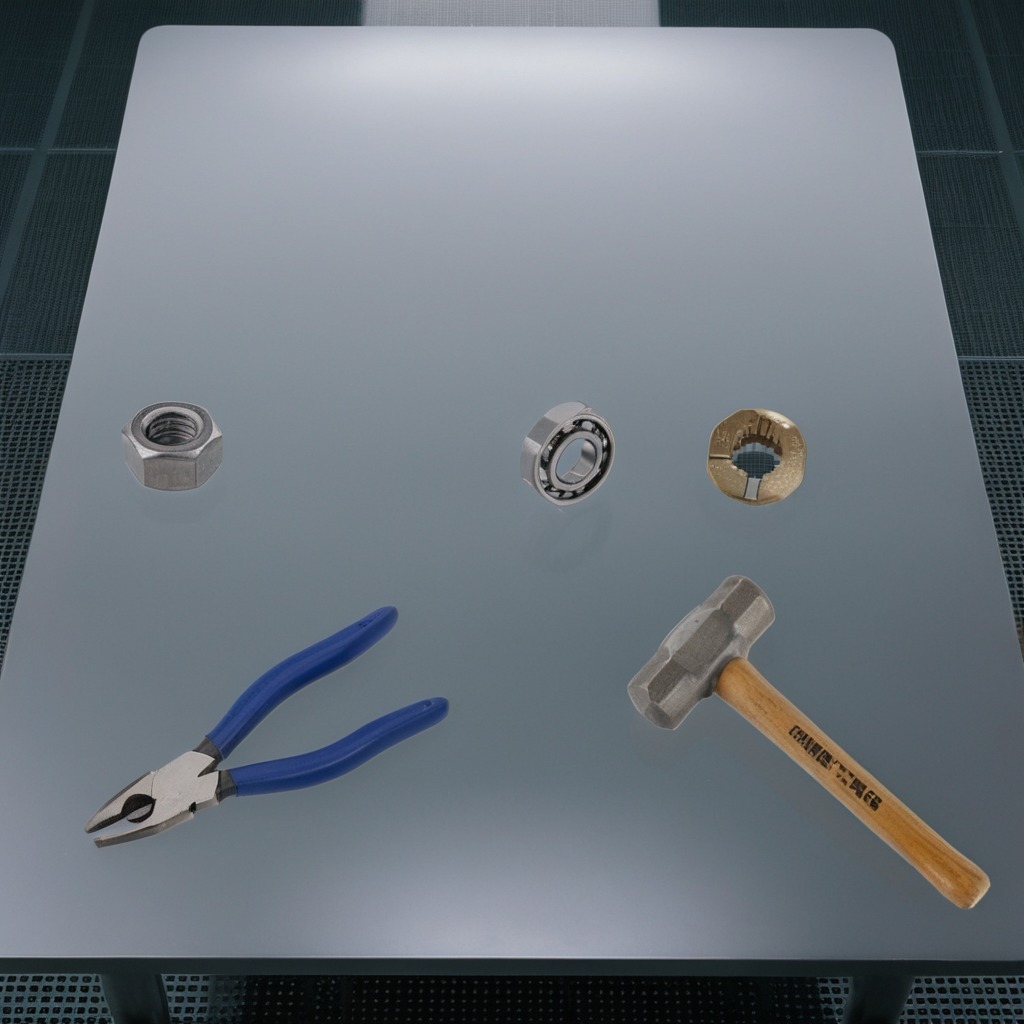
A metal ball bearing, a hammer, a metal machine screw, pliers, and a metal nut are lying on the clean empty table in a railway signal maintenance room.